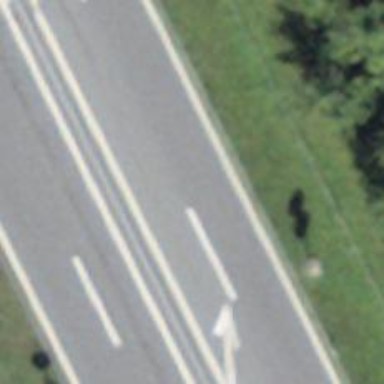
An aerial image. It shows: Asphalt trunk motorway.